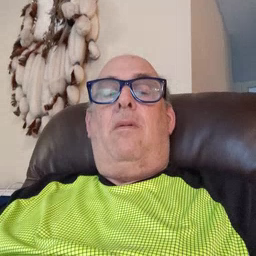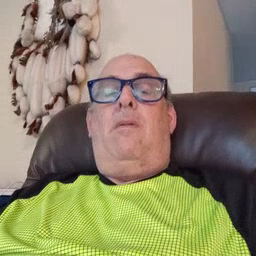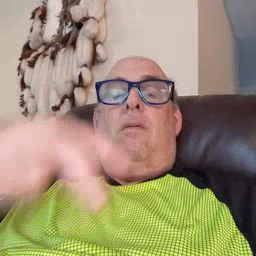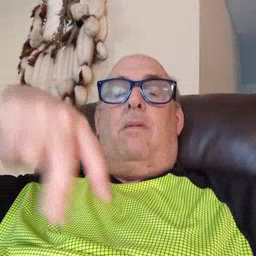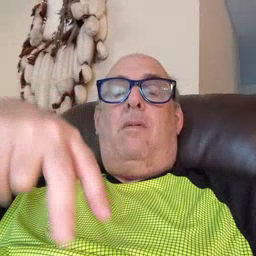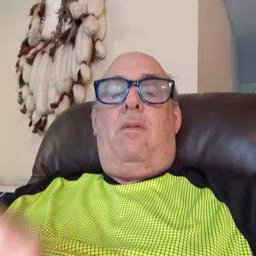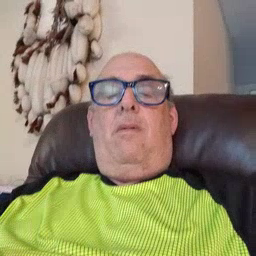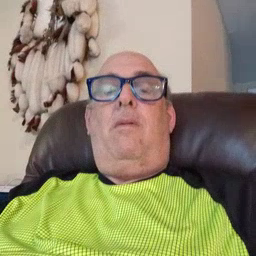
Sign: dance